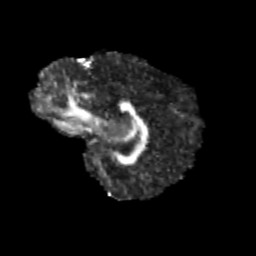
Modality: FA
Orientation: sagittal
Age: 14
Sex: female
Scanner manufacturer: siemens
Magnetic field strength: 3 T
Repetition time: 3.8 s
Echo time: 0.07 s